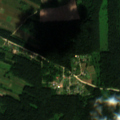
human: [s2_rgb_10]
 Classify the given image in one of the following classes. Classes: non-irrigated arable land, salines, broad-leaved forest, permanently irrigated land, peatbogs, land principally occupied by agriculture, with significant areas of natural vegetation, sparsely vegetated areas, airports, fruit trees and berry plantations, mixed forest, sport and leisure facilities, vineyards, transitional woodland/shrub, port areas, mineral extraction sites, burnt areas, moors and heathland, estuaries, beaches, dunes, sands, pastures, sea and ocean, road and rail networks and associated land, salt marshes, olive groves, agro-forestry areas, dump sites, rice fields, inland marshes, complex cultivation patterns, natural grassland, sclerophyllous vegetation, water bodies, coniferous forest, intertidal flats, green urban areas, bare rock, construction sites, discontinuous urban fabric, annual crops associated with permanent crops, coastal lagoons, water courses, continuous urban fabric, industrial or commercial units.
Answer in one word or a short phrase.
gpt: non-irrigated arable land, complex cultivation patterns, mixed forest